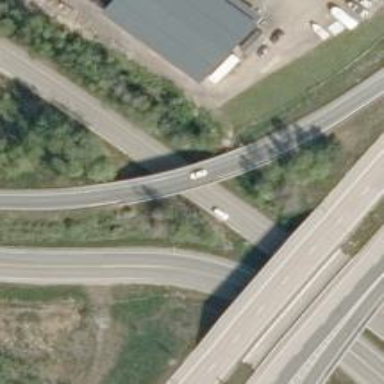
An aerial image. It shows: Asphalt bridge part of tertiary motorway link.